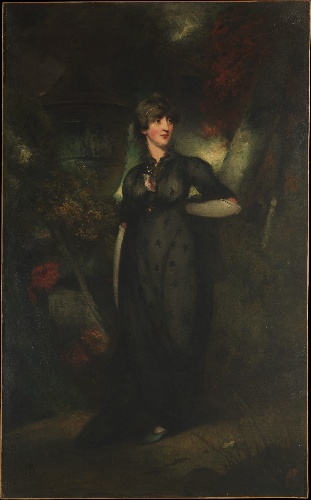
Title: Mrs. Whaley (died 1798, Isle of Man)
Artist: George Chinnery
Artist bio: British, London 1774–1852 Macau
Object type: Painting
Classification: Paintings
Medium: Oil on canvas
Dimensions: 93 1/2 x 58 in. (237.5 x 147.3 cm)
Department: European Paintings
Credit line: Gift of Henry S. Morgan, 1947
Accession year: 1947
Repository: Metropolitan Museum of Art, New York, NY
Tags: Portraits|Women